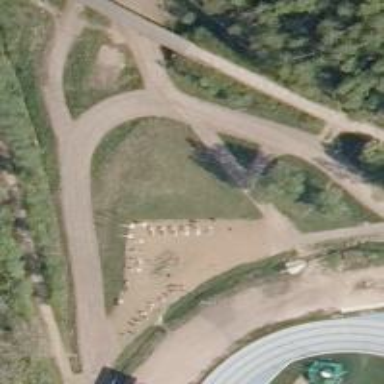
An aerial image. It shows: Fitness station in leisure land area.